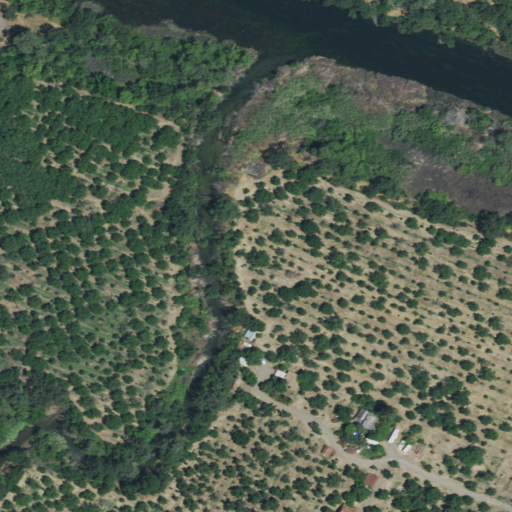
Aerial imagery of valley in California named Pleasants Valley containing cultivated crops, woody wetlands, open water, herbaceous wetlands, open development, and low intensity development